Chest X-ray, PA view. Patient: 35 years old, sex F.
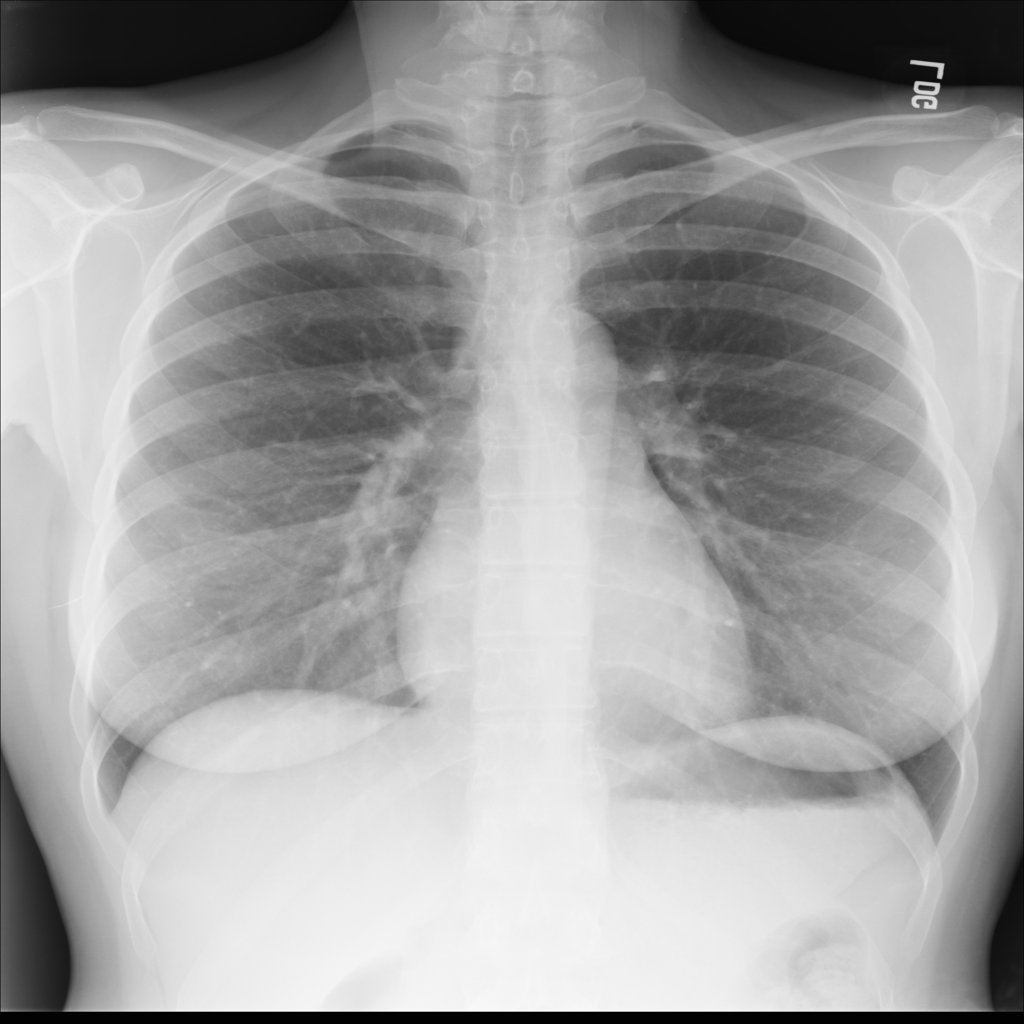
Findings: No Finding